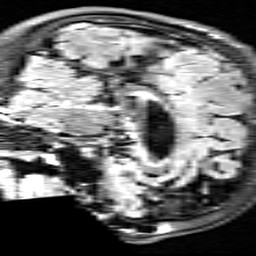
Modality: FLAIR
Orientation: sagittal
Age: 72
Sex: male
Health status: healthy
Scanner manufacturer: siemens
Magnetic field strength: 3 T
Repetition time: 9 s
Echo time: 0.088 s